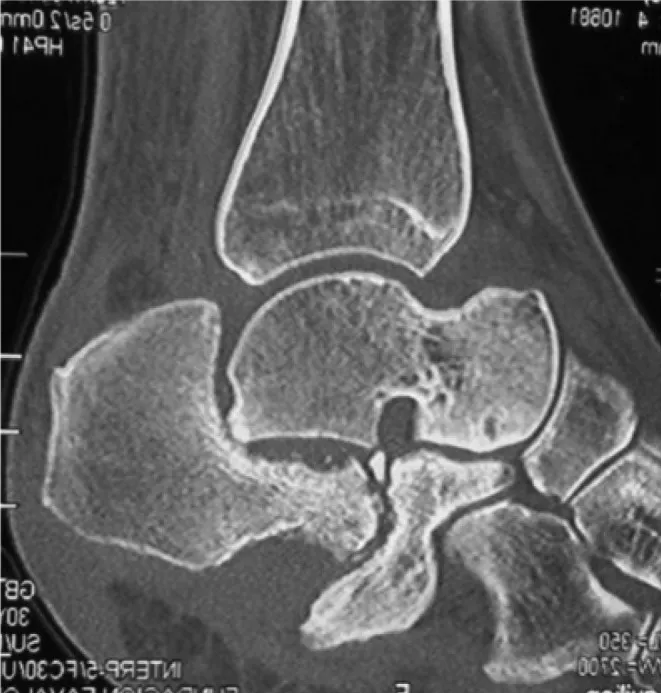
Sagittal view of a computed tomography scan showing pseudoarthrosis and remodelling of the calcaneal tuberosity.
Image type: radiology (ct)